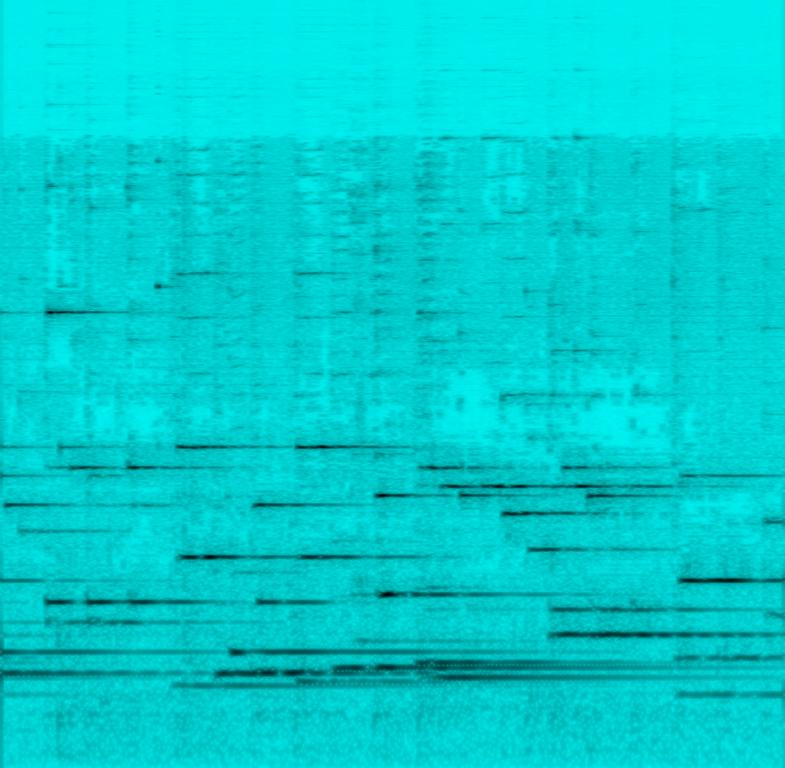
This is a classical music waltz piece played on a glass harp instrument. The melody is being played on the smaller glasses at a higher pitch while the rhythm is being played on the bigger glass at a medium pitch. The piece is being played at a cathedral which gives a nice resonance and natural reverb effect. The piece has a unique character. It can be played in the soundtracks of children's movies/TV shows.